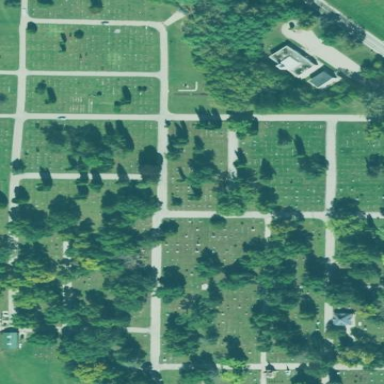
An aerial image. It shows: Graveyard area designated as cemetery.